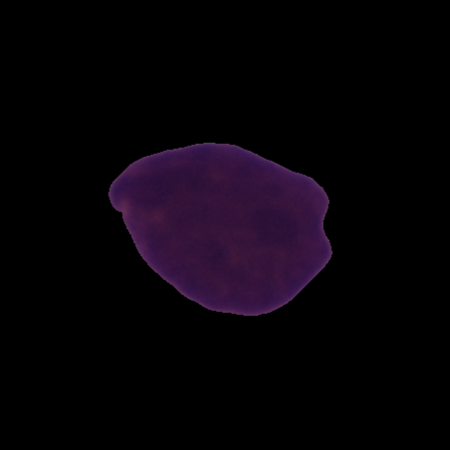
Label: cancer